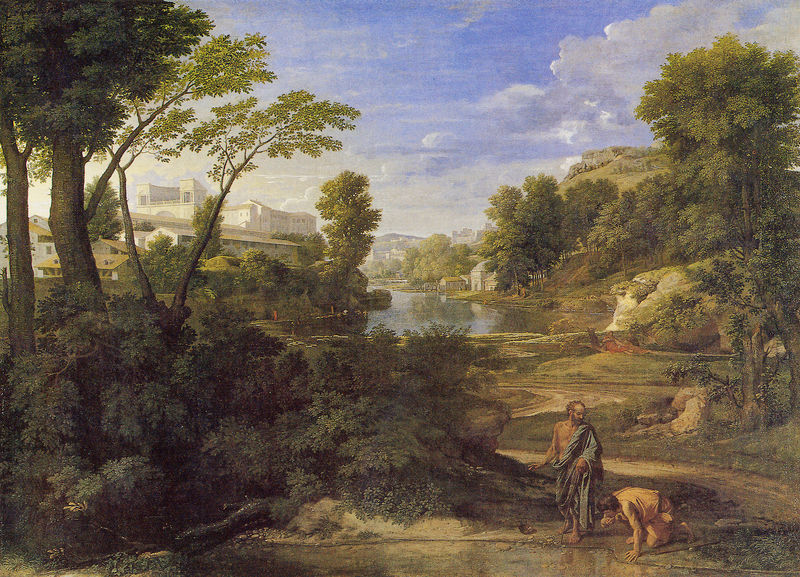
Titel: Paysage avec Diogène, Landschaft mit Diogenes
Künstler: Nicolas Poussin
Standort: Paris
Institution: Louvre
Schlagwörter: baum, berg, blau, blätter, felsen, gemälde, himmel, mann, umhang, wasser, weiß, wolken, baden, bäume, fluss, gelb, grün, landschaft, menschen, see, stadt, teich, ufer, braun, frau, holz, licht, männer, rücken, strasse, vordergrund, blick, dach, gebäude, haus, hund, park, schloss, tuch, weg, wiese, wolke, malerei, bart, trinken, architektur, geschichte, mensch, stein, steine, öl, ast, bach, ferne, horizont, häuser, hügel, natur, spiegelung, stamm, strauch, weite, busch, büsche, gebüsch, gewässer, pfad, sonne, sträucher, wege, wiesen, gewand, klassizismus, pflanzen, wald, sommer, italien, vedute, warm, berge, fels, dorf, dächer, idylle, rast, ölgemälde, immel, staffage, junge, knie, bucht, außen, ruine, antike, bücken, burg, palast, spaziergang, wandern, idyll, knien, rom, narziss, antik, toga, laubwald, reise, wanderer, reflektion, poussin, tempel, arkadien, wipfel, klassik, tunika, hirte, hirten, antikisch, klassisch, aum, mittelmeer, togen, quelle, eremit, durst, lorrain, kniet, ovid, lorraine, claude lorrain, arten, kniender, metamorphosen, gefährten, hintergrund stadt, wasserloch, bacxh, flussverlauf, mann am see kniet, trinke, tmlep, landschaftsmalierei, labsal